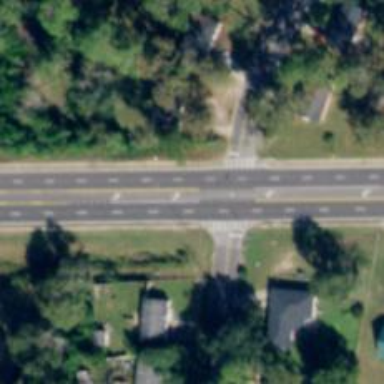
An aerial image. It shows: Primary road with asphalt surface.